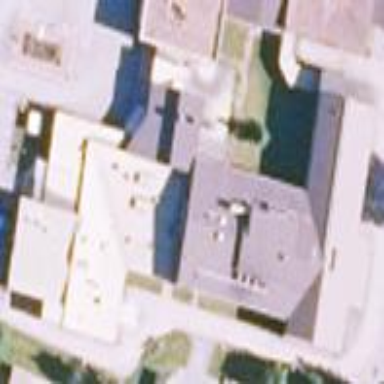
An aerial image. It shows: Hospital building.